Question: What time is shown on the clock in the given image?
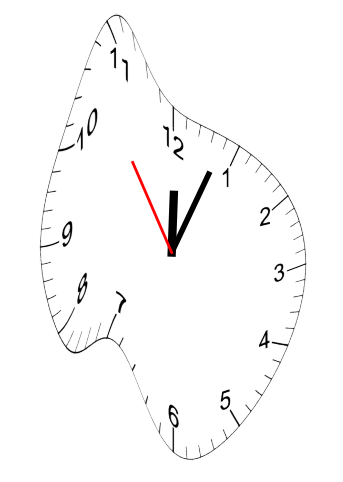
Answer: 12:03:54